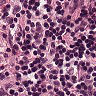
Metastatic tissue present: no